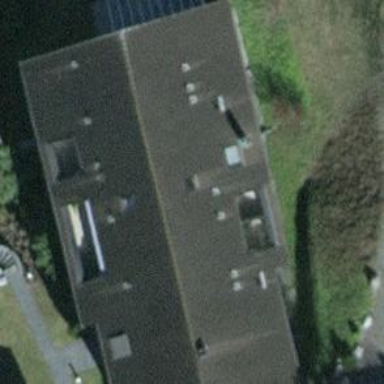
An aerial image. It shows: Hotel building.